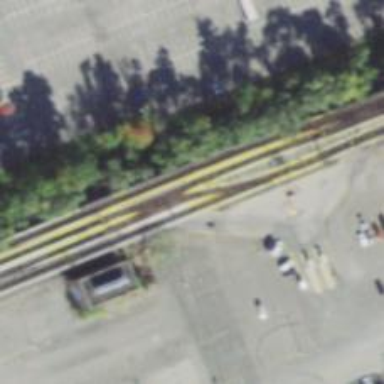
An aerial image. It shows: Bridge over electrified rail tracks leading to yard.